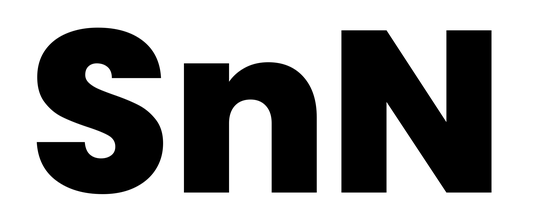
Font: Poppins-ExtraBold